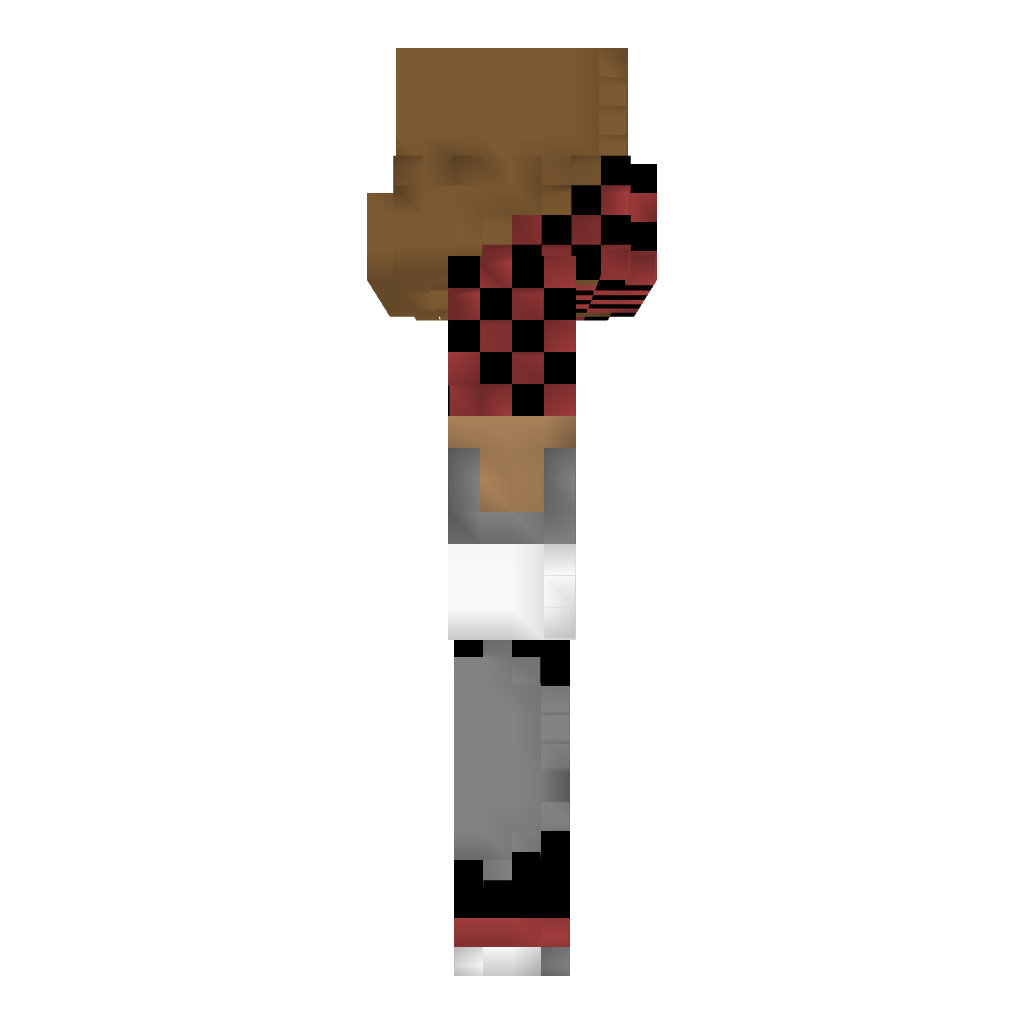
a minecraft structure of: Merome bad low quality